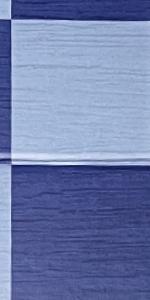
Label: Empty